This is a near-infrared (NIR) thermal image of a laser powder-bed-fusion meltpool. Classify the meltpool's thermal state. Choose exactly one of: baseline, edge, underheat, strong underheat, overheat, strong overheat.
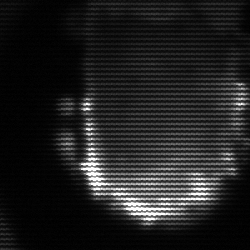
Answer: baseline